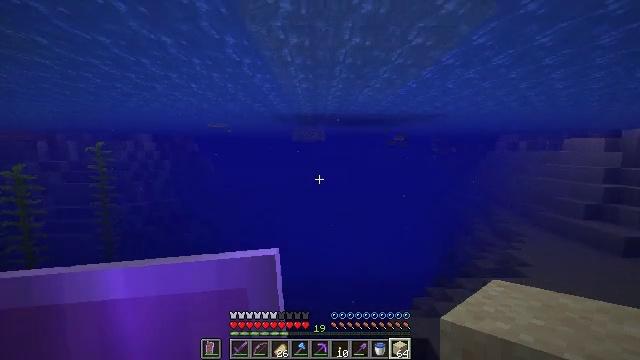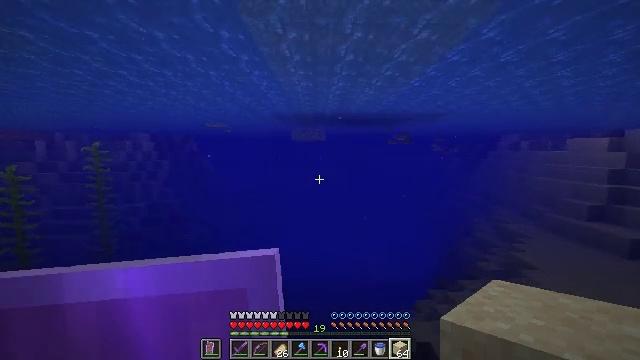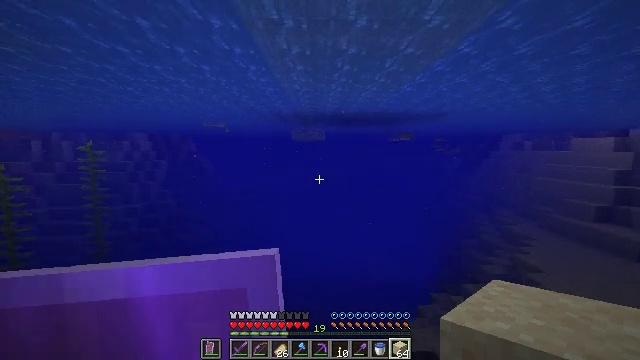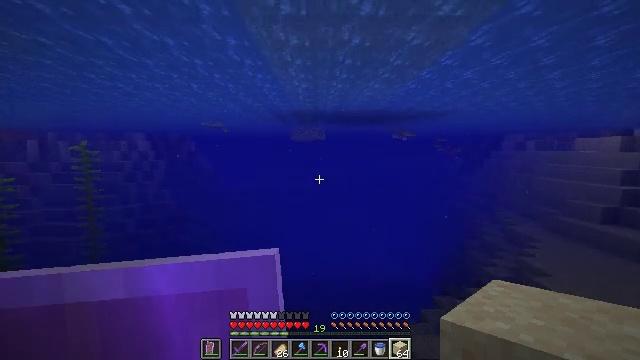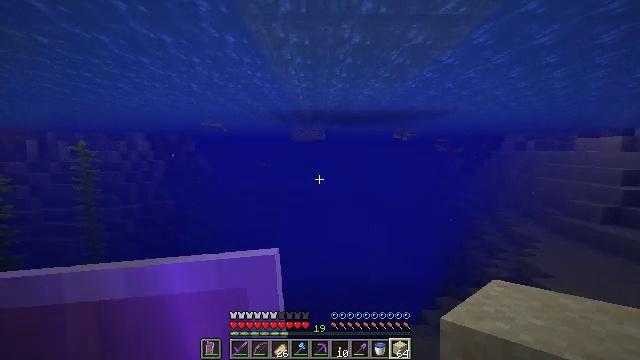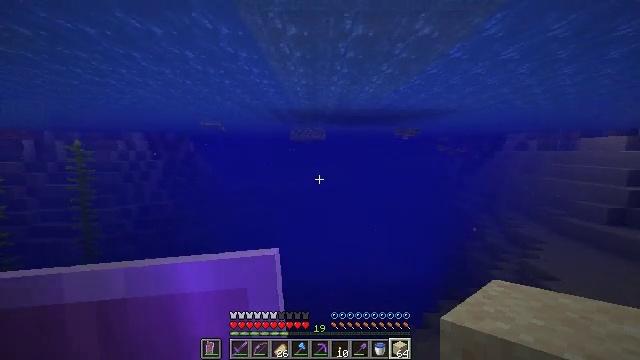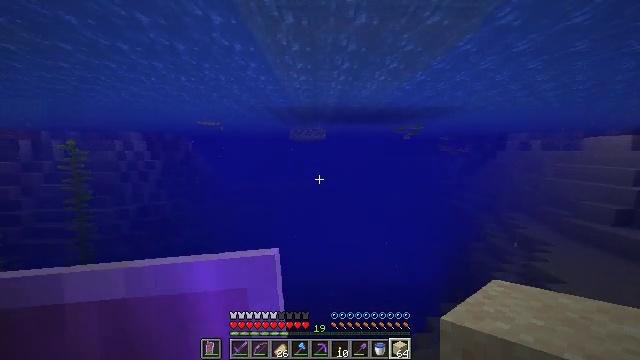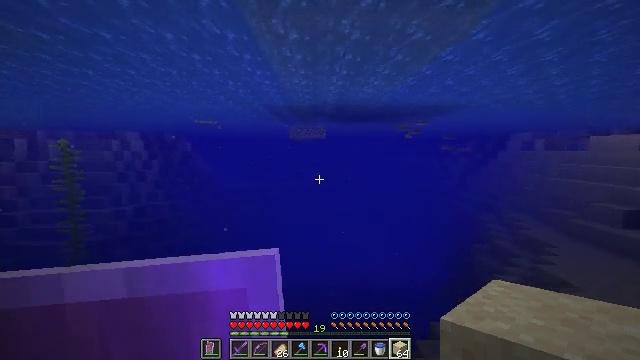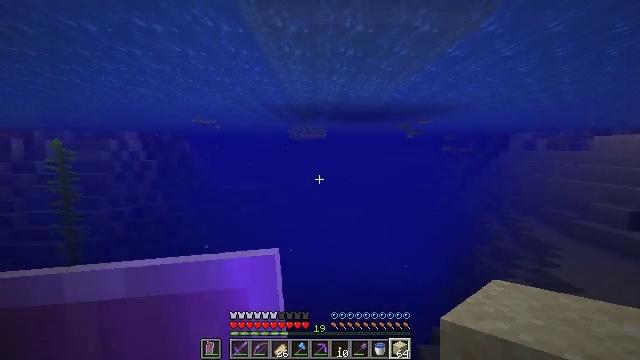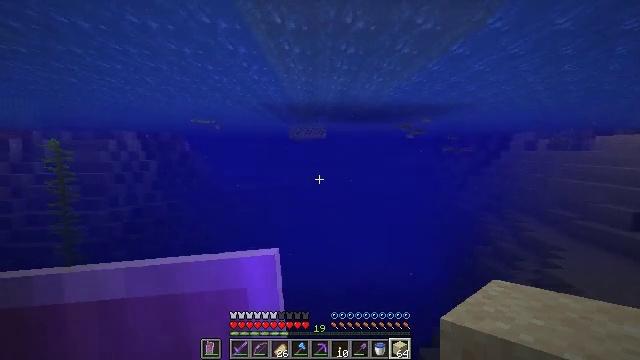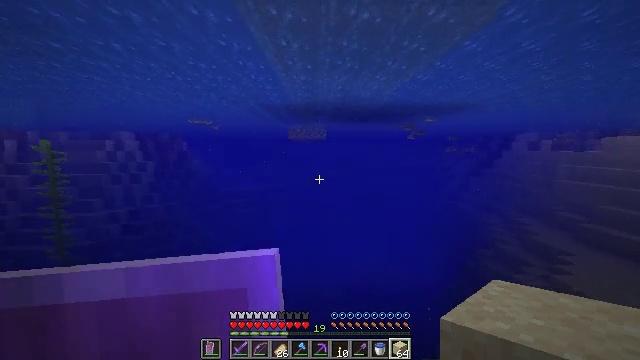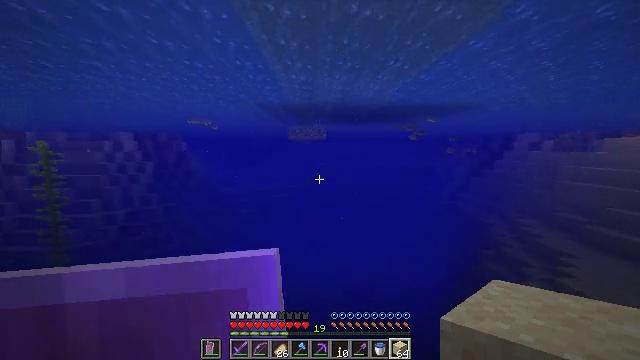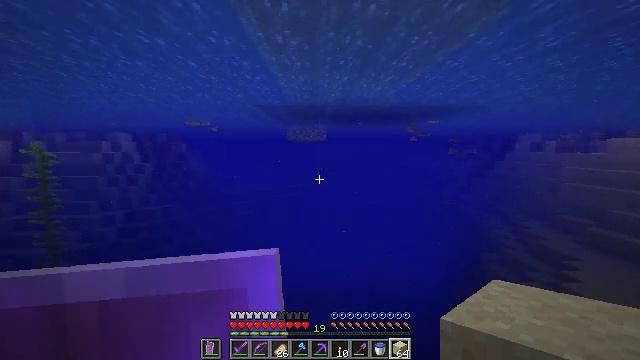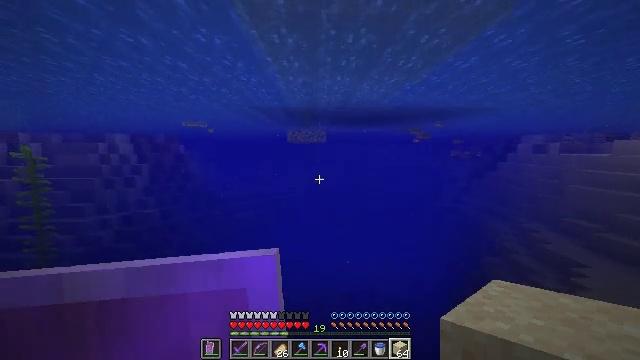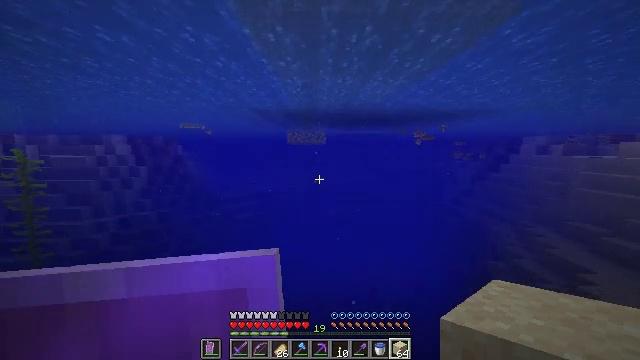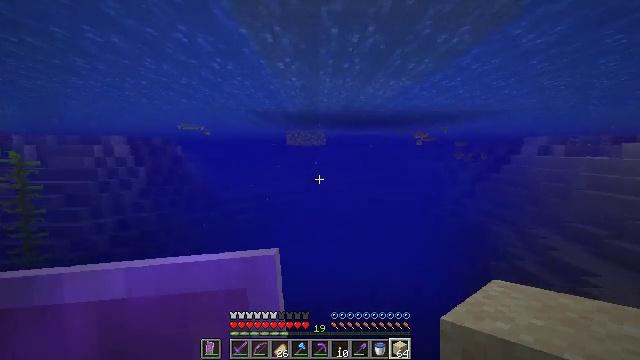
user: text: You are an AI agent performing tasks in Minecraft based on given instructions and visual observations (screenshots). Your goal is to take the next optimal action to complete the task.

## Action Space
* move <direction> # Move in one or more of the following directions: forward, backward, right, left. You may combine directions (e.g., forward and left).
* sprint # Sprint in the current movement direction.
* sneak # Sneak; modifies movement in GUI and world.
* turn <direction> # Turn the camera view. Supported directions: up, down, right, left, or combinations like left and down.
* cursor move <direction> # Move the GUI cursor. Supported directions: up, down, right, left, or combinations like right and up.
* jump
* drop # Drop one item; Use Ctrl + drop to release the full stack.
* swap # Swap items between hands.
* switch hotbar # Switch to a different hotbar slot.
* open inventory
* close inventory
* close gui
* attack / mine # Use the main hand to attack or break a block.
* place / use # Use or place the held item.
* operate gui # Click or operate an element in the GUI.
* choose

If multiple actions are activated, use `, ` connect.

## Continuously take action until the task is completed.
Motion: motion action
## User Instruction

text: Craft the TNT.
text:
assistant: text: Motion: move forward, sprint
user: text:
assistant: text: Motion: move forward, sprint
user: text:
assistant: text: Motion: move forward, sprint
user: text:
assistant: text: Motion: move forward, sprint
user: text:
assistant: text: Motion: move forward, sprint
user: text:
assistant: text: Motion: move forward, sprint
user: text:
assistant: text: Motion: move forward, sprint
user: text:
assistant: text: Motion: move forward, sprint, jump
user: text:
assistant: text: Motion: move forward, sprint, jump
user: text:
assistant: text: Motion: move forward, sprint, jump
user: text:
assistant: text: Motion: move forward, sprint, jump
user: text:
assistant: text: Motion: move forward, sprint, jump
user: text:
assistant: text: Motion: move forward, sprint, jump
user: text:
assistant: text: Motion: move forward, sprint, jump
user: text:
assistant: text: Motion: move forward, sprint, jump
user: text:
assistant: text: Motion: move forward, sprint, jump
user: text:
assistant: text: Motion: move forward, sprint, jump
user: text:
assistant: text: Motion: move forward and move left, sprint
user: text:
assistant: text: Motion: move forward and move left, sprint
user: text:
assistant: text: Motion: move forward and move left, sprint
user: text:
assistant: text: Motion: move forward, sprint
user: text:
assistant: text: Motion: move forward, sprint
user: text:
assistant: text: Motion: move forward, sprint
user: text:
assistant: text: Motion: move forward, sprint
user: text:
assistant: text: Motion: move forward, sprint
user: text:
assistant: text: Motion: move forward, sprint
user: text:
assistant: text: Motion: move forward, sprint
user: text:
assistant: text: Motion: move forward, sprint
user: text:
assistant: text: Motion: move forward, sprint
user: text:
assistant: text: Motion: move forward, sprint